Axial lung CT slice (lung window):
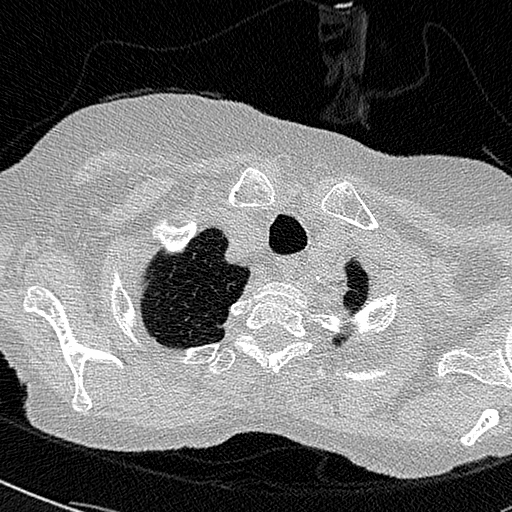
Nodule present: no